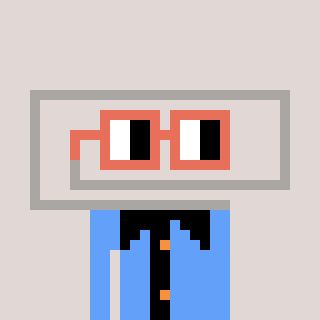
a pixel art character with square orange glasses, a paperclip-shaped head and a blue-colored body on a warm background